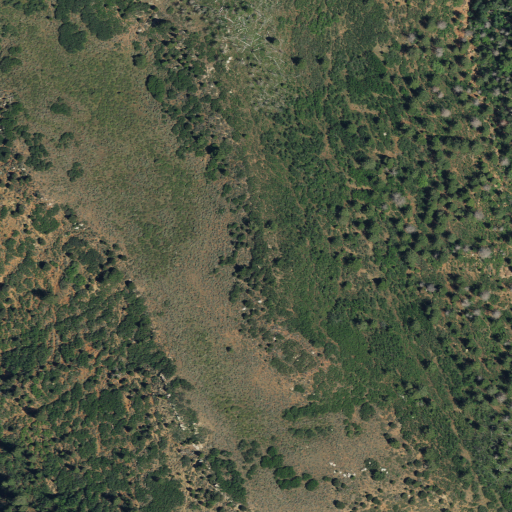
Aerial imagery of mountain in Utah named Horse Mountain containing deciduous forest, shrub, and mixed forest